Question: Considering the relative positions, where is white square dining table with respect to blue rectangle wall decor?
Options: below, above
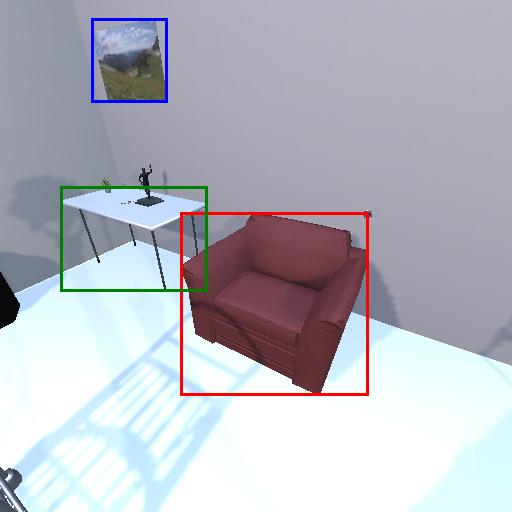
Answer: below